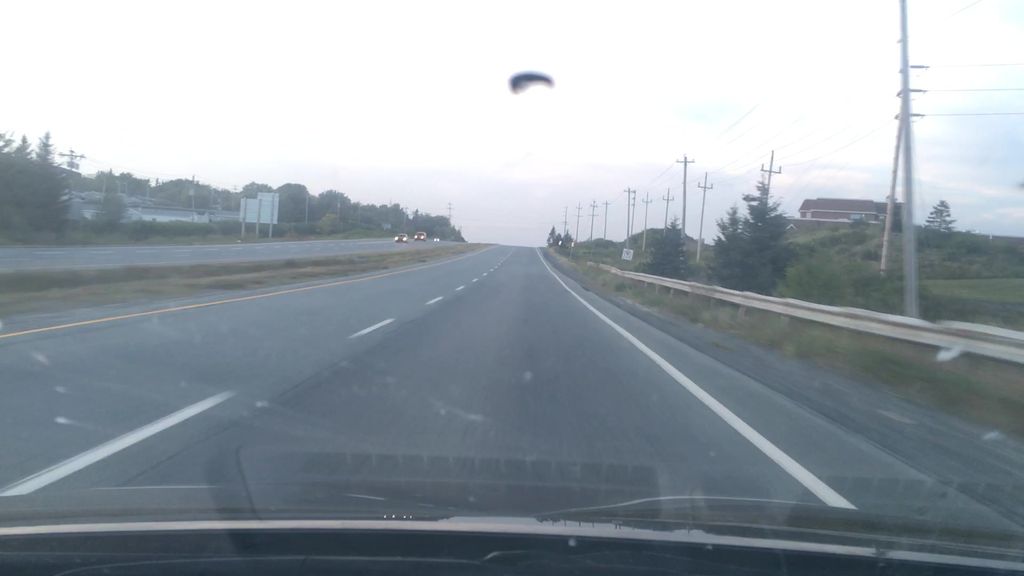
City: halifax